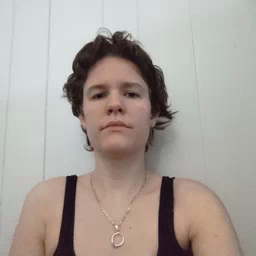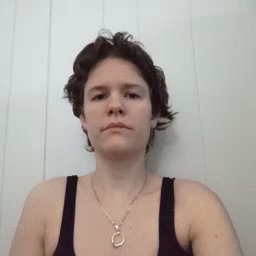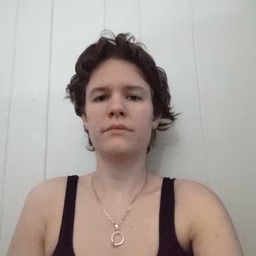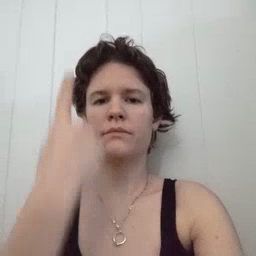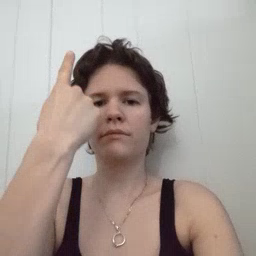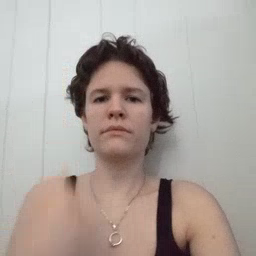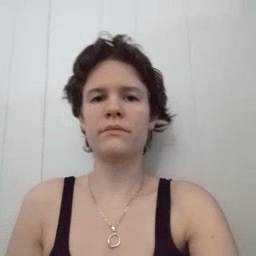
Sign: up